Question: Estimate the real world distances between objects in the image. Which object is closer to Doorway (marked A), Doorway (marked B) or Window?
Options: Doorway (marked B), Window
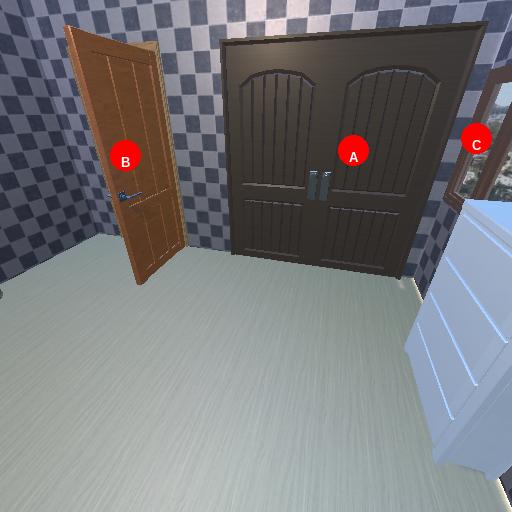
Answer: Doorway (marked B)